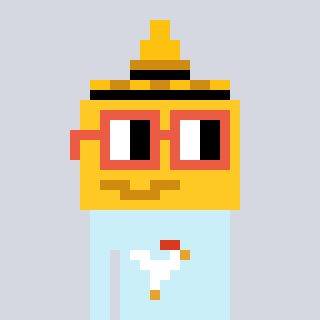
a pixel art character with square orange glasses, a mustard-shaped head and a cold-colored body on a cool background